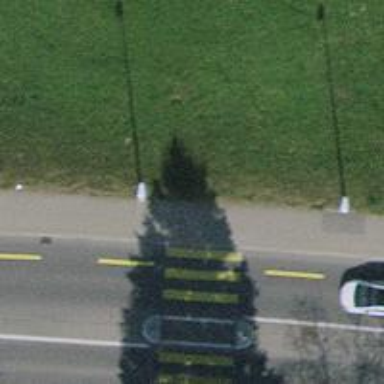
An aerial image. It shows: Pole serving as support.